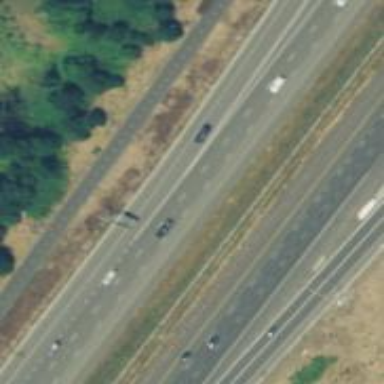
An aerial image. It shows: Asphalt motorway link.